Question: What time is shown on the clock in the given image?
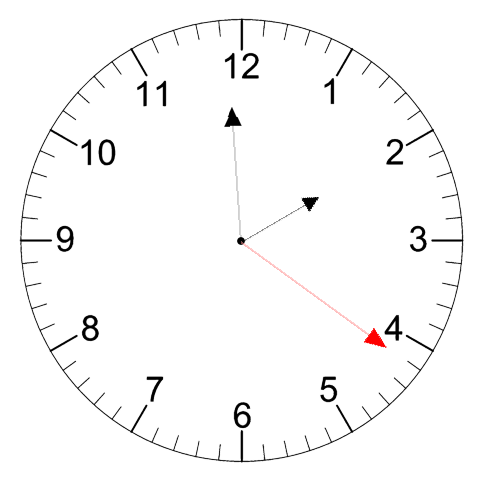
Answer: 01:59:21